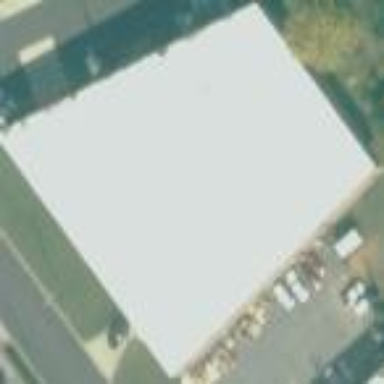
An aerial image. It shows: Warehouse.